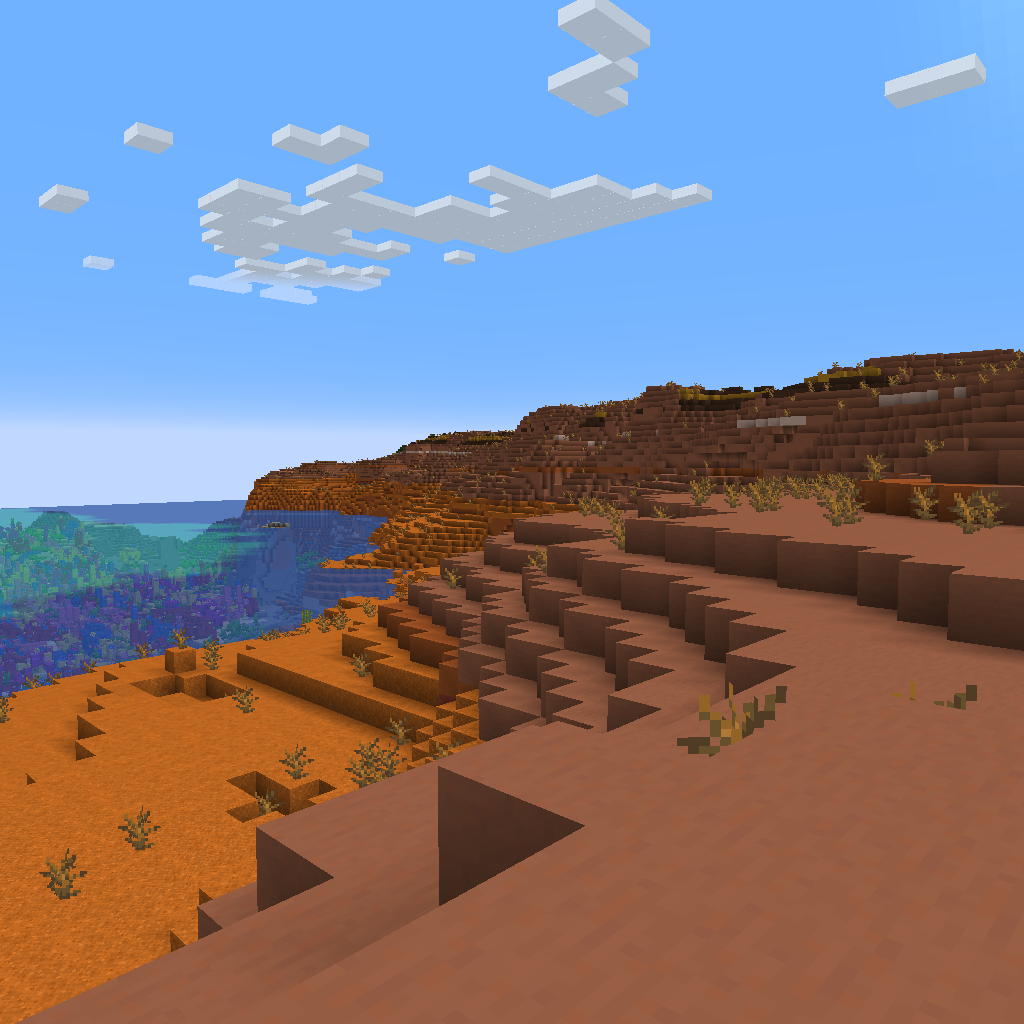
badlands mountains next to ocean